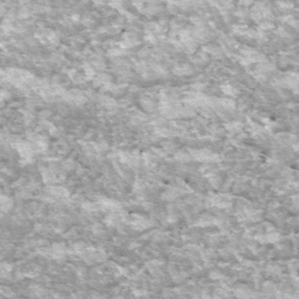
Label: frost